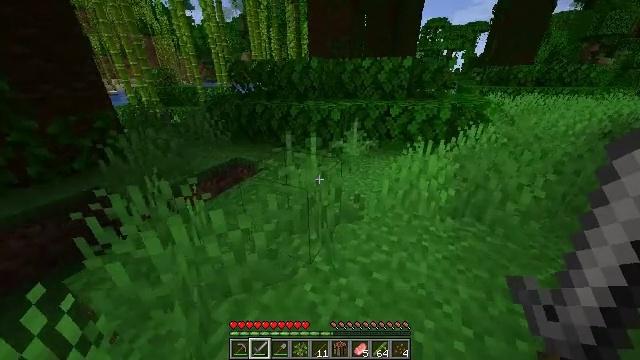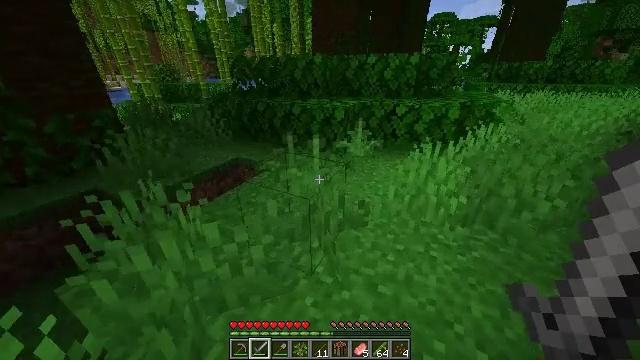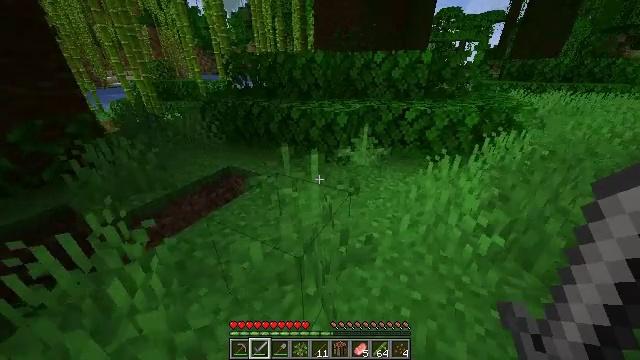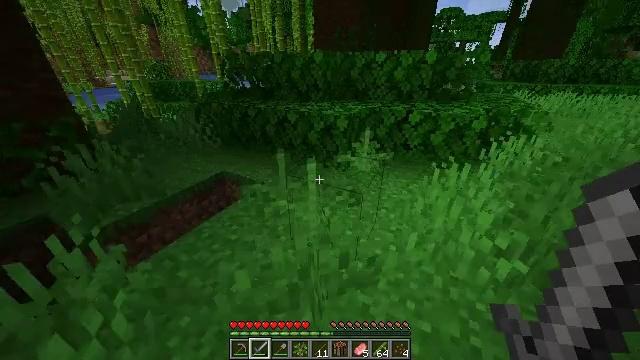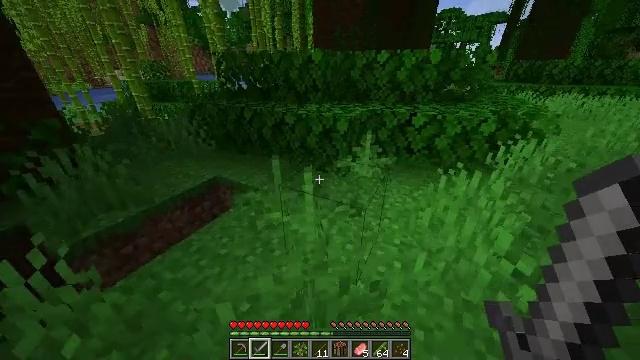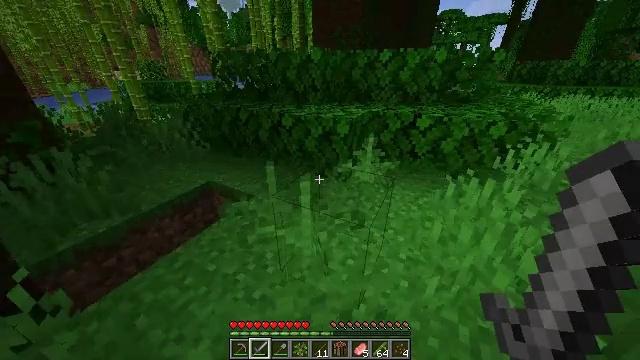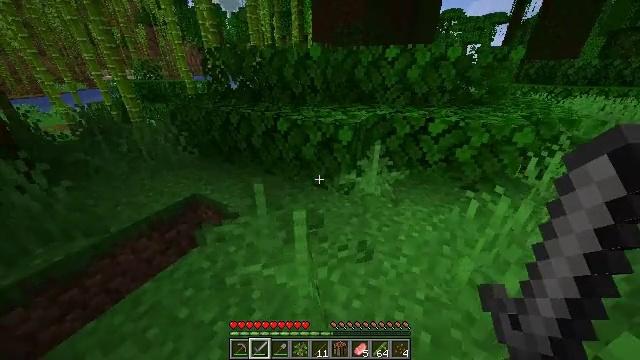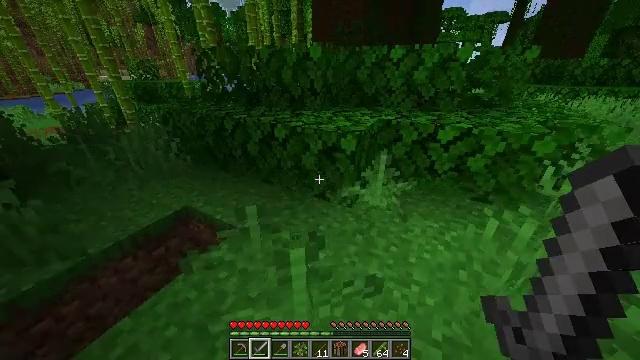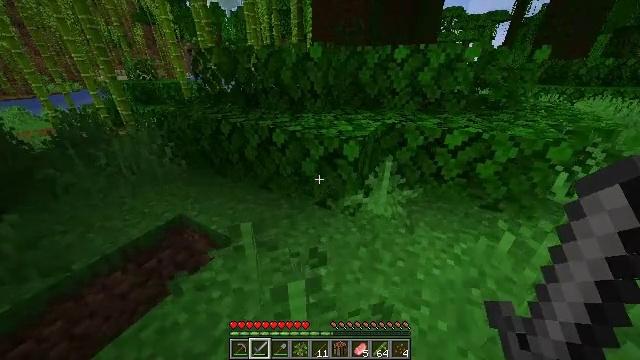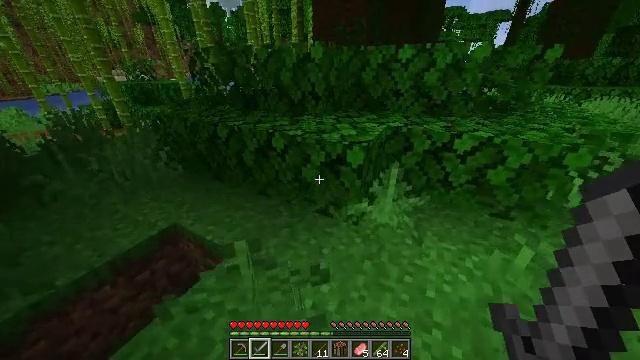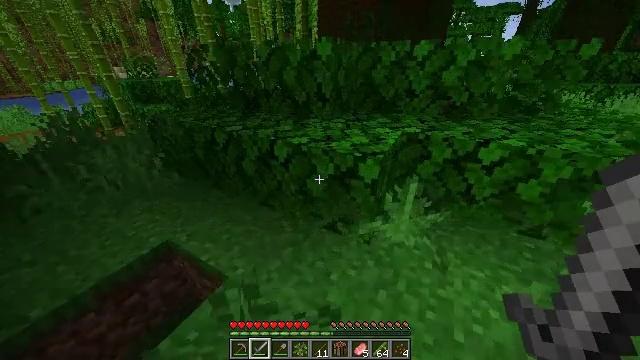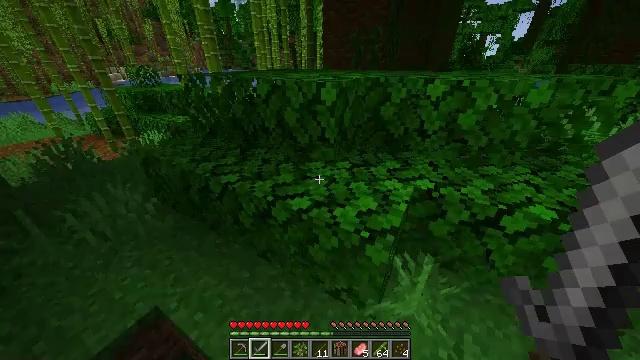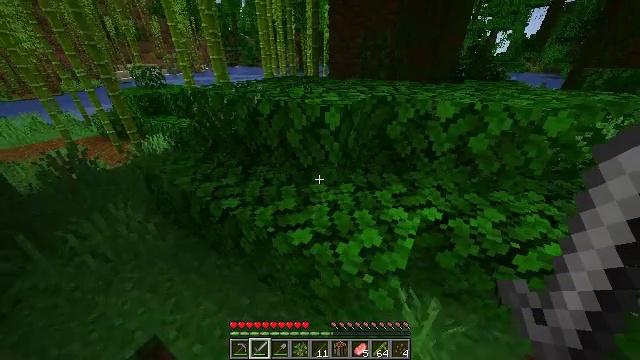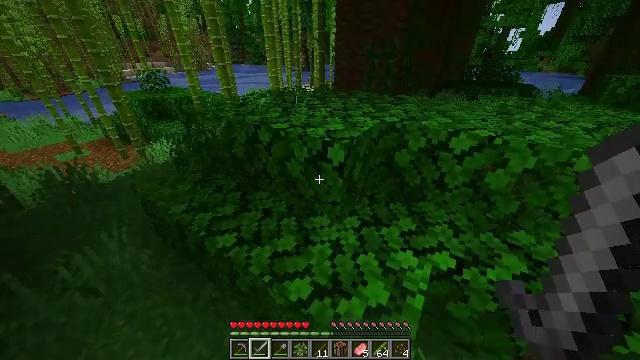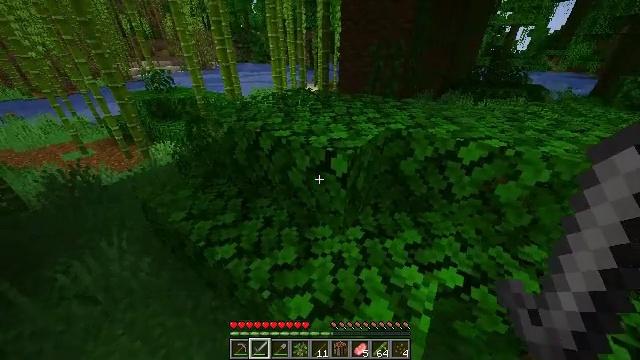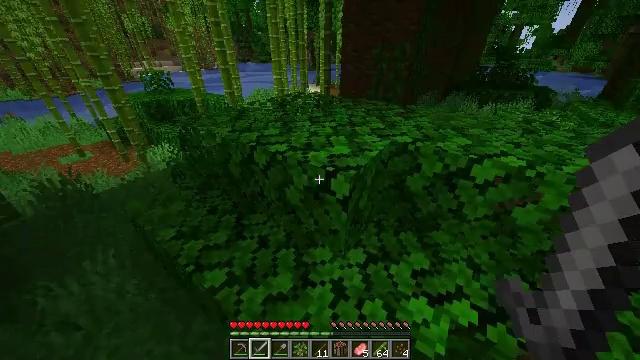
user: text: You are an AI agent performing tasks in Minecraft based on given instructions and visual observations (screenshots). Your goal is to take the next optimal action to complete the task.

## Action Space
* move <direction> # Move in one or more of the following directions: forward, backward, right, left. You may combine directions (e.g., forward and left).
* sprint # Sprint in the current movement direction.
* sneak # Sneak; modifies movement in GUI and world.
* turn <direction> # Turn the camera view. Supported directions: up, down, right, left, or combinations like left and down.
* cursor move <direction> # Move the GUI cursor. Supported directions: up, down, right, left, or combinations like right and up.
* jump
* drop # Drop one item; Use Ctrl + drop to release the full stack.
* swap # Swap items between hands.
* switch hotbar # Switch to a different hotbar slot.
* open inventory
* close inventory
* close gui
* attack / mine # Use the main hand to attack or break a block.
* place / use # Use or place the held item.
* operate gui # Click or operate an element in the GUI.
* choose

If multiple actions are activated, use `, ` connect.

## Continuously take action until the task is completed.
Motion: motion action
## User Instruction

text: Gather melon for food.
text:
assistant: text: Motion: move forward, sprint
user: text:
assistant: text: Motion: move forward, sprint
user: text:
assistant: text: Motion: move forward, sprint
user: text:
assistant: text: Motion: move forward, sprint
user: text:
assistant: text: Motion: move forward, sprint
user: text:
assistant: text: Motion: move forward, sprint
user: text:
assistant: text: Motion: move forward, sprint
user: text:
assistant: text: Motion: move forward, sprint
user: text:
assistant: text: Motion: move forward, sprint
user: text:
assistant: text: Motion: move forward, sprint, turn left and down, jump
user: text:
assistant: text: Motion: move forward, sprint, turn left, jump
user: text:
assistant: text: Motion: move forward, sprint, turn left, jump
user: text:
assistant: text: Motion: move forward, sprint, turn left, jump
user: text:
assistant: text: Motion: move forward, sprint, turn left, jump
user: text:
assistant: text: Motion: move forward, sprint
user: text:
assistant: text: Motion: move forward, sprint
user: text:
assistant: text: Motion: move forward, sprint, turn left
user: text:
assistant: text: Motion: move forward, sprint, turn left
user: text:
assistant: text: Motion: move forward, sprint, turn left
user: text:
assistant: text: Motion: move forward, sprint, turn left, jump
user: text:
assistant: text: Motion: move forward, sprint, turn left, jump
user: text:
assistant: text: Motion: move forward, sprint, turn left, jump
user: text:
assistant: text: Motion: move forward, sprint, turn left, jump
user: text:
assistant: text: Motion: move forward, sprint
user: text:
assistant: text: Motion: move forward, sprint
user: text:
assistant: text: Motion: move forward, sprint
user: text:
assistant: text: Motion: move forward, sprint
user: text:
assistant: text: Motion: move forward, sprint
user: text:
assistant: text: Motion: move forward, sprint
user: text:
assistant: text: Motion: move forward, sprint